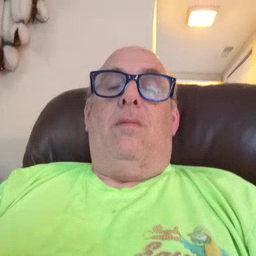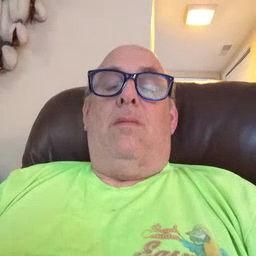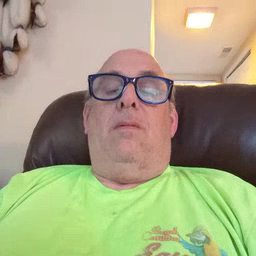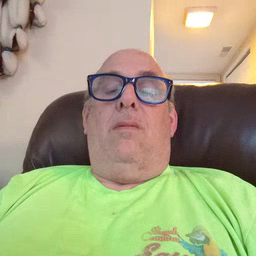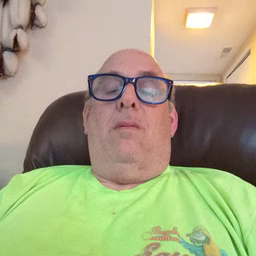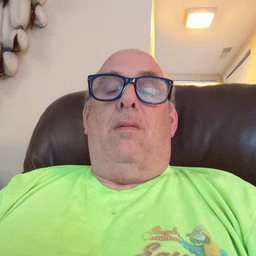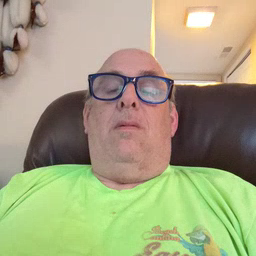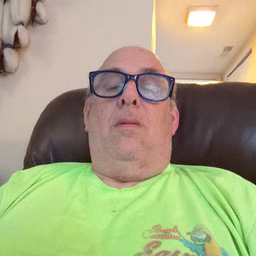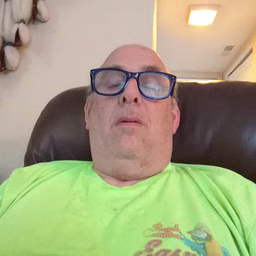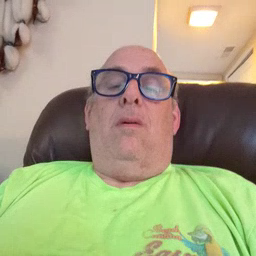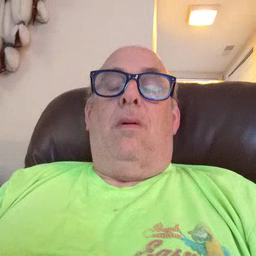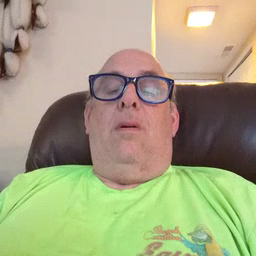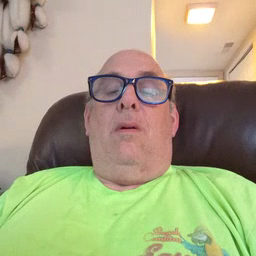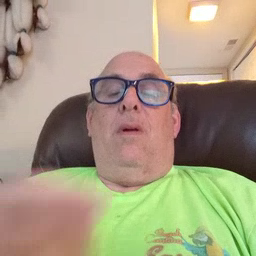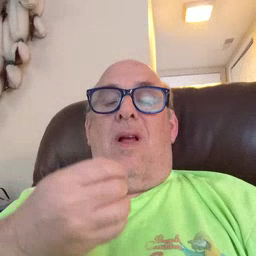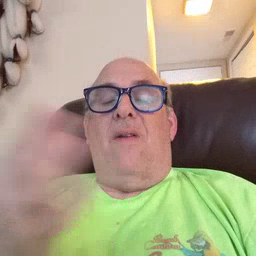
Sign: every